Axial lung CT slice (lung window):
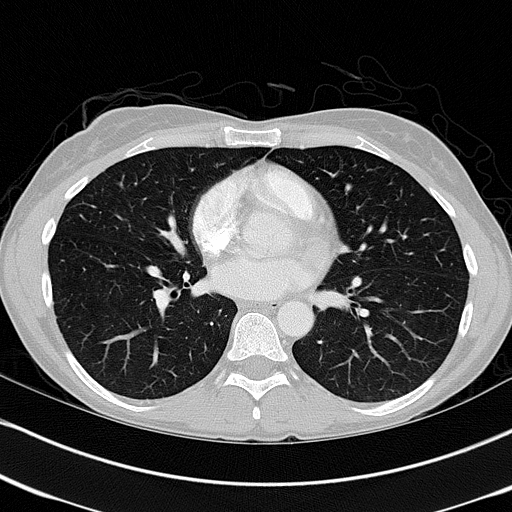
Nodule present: no